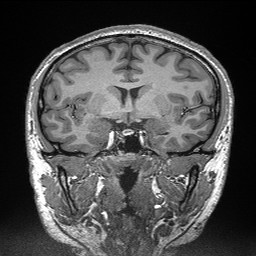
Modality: T1w
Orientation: sagittal
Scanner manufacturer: siemens
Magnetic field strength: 3 T
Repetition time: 2.3 s
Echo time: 0.00298 s